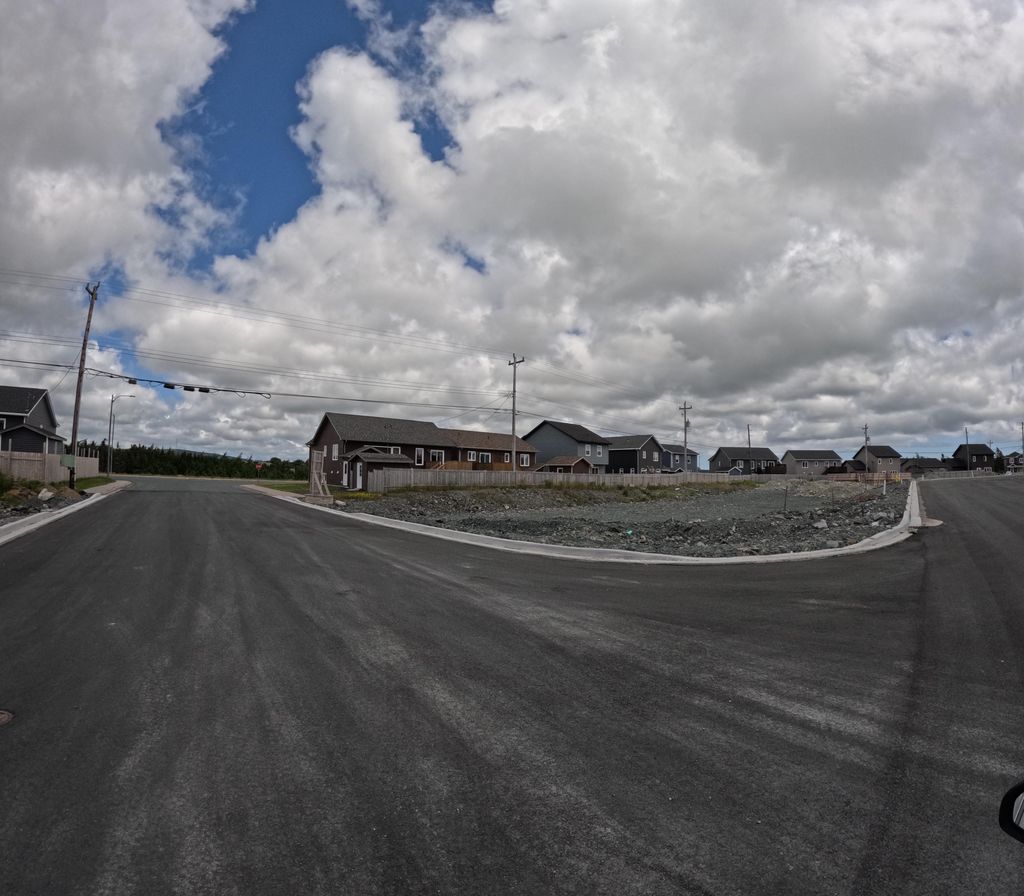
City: st_johns